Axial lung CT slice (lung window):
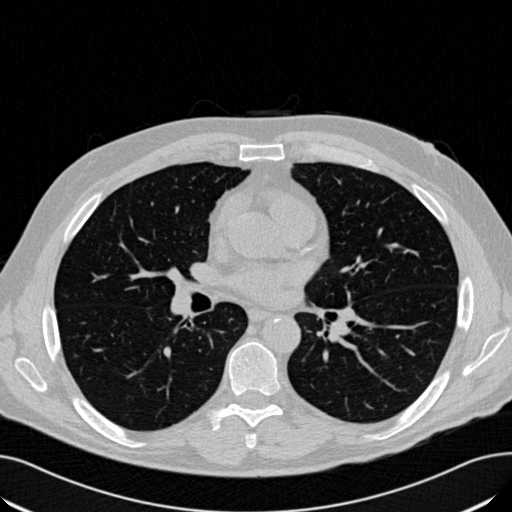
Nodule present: no